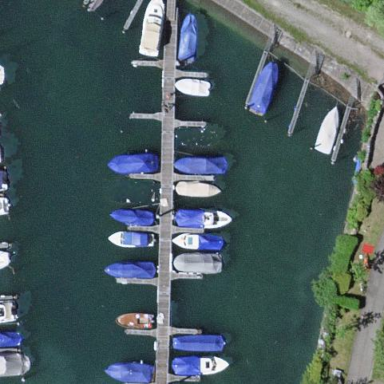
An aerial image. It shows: Marina on leisure land.